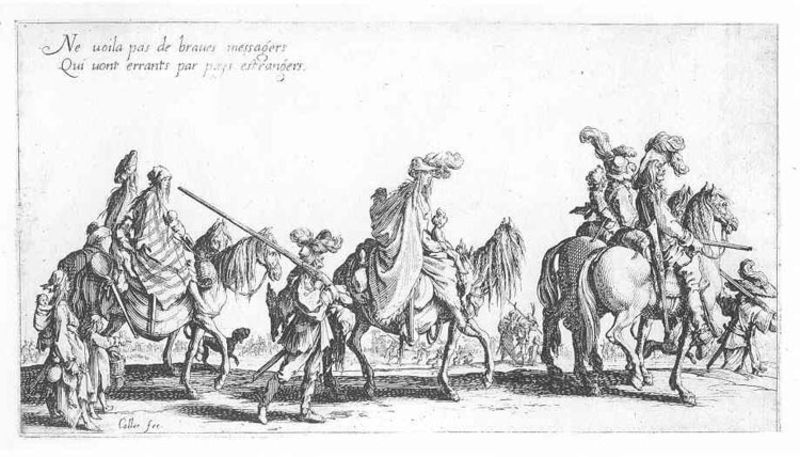
Titel: Der Zigeunerzug - der Vortrab
Künstler: Jacques Callot
Standort: Karlsruhe
Institution: Staatliche Kunsthalle Karlsruhe
Schlagwörter: feder, gruppe, hand, mann, schatten, umhang, weiß, frauen, menschen, frankreich, frau, grau, hut, hüte, männer, rücken, schwarz, zeichnung, hund, hunde, tiere, tuch, weg, arm, barock, federn, fünf, signatur, gehen, reich, adel, kind, kinder, pferd, pferde, reiter, stock, federbusch, hufe, mähne, reiten, reiterin, ritt, zügel, kopfbedeckung, schrift, stab, laufen, zug, grafik, baby, französisch, ladung, krieg, not, querformat, schlacht, gefolge, lanze, soldaten, karikatur, löffel, inschrift, gestreift, streifen, flucht, karawane, fett, tusche, dürr, lumpen, zigeuner, orient, druck, schwarz weiß, radierung, stich, schwert, text, waffen, soldat, stöcke, waffe, reihe, helm, kopfputz, ritter, feldzug, jagd, marsch, rüstung, helme, gewehr, reise, hunger, mittelalter, umhänge, umzug, flinte, jagdgesellschaft, jagdhunde, gewehre, kupferstich, auszug, reisende, turban, arabien, trext, wanderung, perde, säugling, pistole, mager, kamel, latein, reisen, italienisch, mähnen, pilger, tross, boten, wanderschaft, spanier, gesandschaft, fremde, karavane, muskete, knappen, pistolen, france, federbuschen, landsknechte, huckepack, gäule, fremd, bewachung, umhan, callot, ausländer, musketier, fremdheit, 17. jahrhundert, pferderitt, reiter pferde, karikatr, migranten, reisgruppe, messagers, zig